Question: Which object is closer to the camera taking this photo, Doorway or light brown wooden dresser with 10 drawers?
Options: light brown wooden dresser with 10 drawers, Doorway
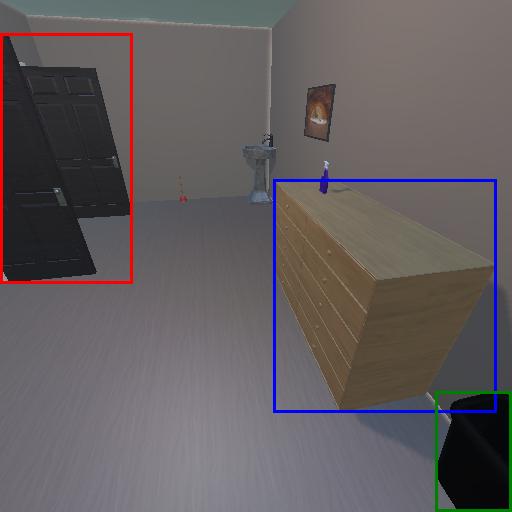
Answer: light brown wooden dresser with 10 drawers